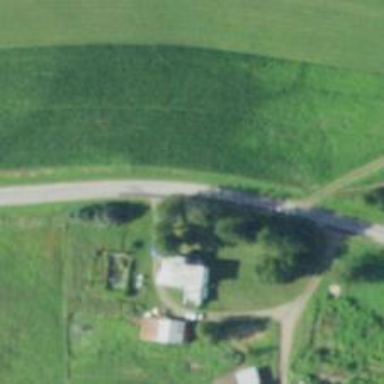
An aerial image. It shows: Tertiary road.